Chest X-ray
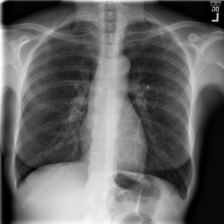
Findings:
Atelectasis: negative
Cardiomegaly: negative
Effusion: negative
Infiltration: negative
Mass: negative
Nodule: negative
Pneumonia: negative
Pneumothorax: negative
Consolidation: negative
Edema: negative
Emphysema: negative
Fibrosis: negative
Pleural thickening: negative
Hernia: negative